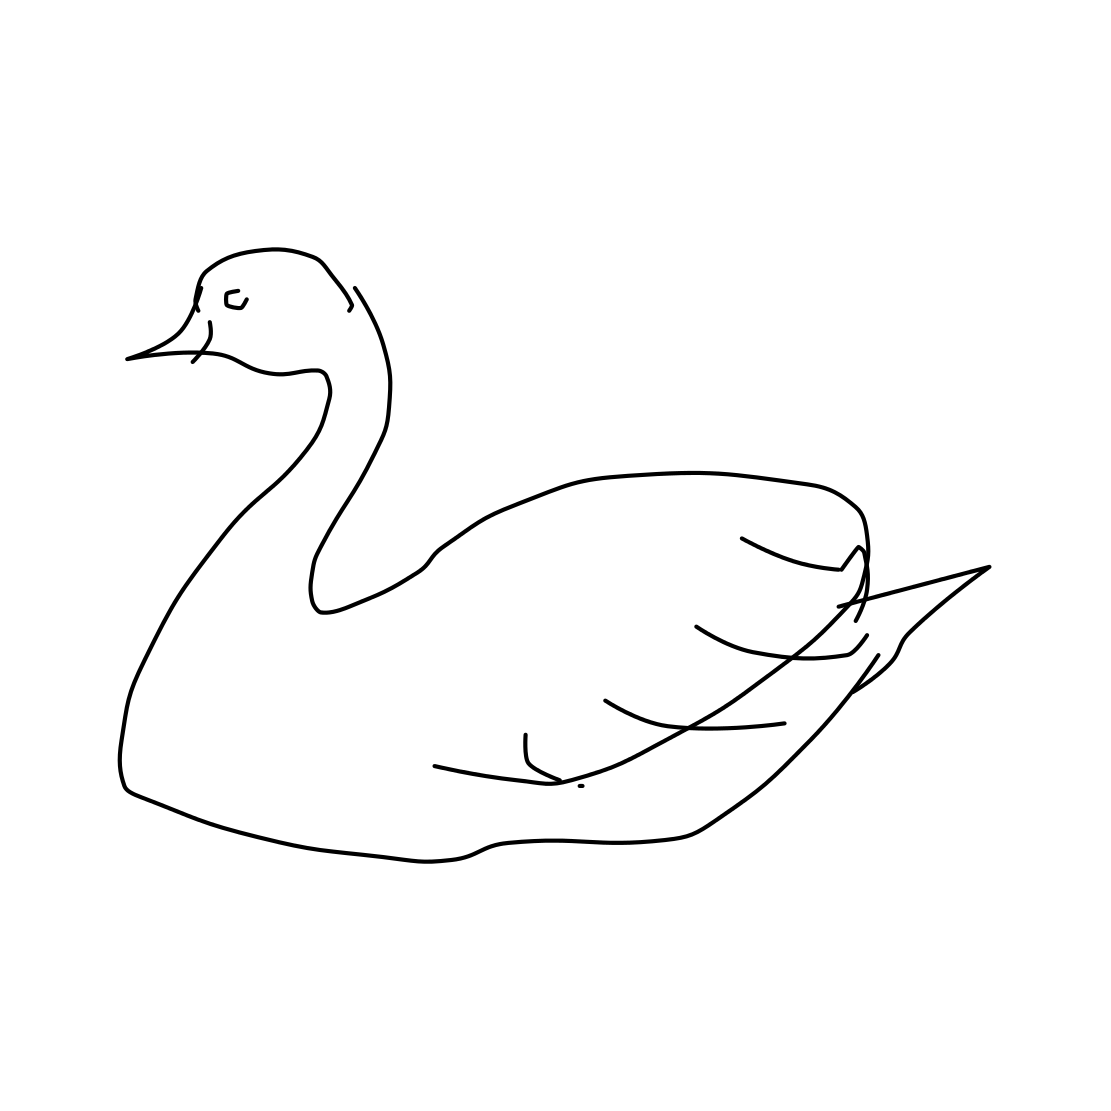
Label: swan